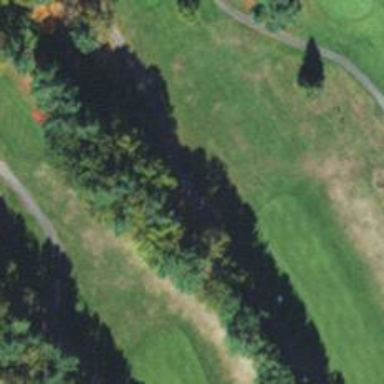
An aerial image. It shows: Path used for both walking and golf.